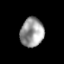
Tissue: lung
Cell type: Fibroblasts
Senescence score: 0.2122
Nuclear area (px): 666
Mean DAPI intensity: 155.038